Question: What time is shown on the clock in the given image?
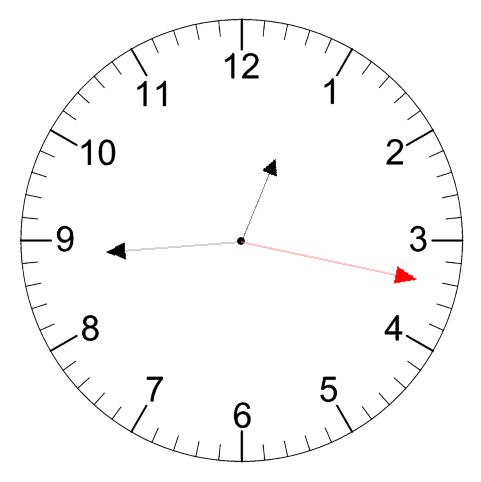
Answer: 12:44:17